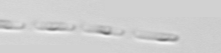
Label: Skeletonema